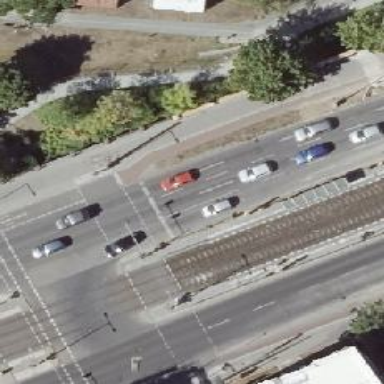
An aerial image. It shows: Tram stop position for public transport.